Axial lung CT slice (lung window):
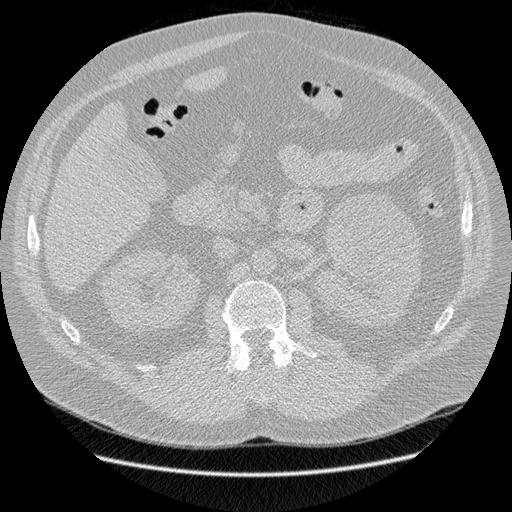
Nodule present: no